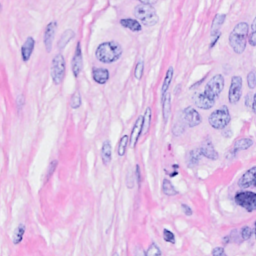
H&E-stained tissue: Breast